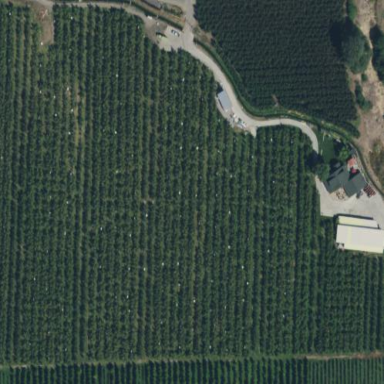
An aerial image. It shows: Orchard.